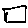
Label: square